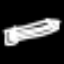
Label: pencil